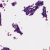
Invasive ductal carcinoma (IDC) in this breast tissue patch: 1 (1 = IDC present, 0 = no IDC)